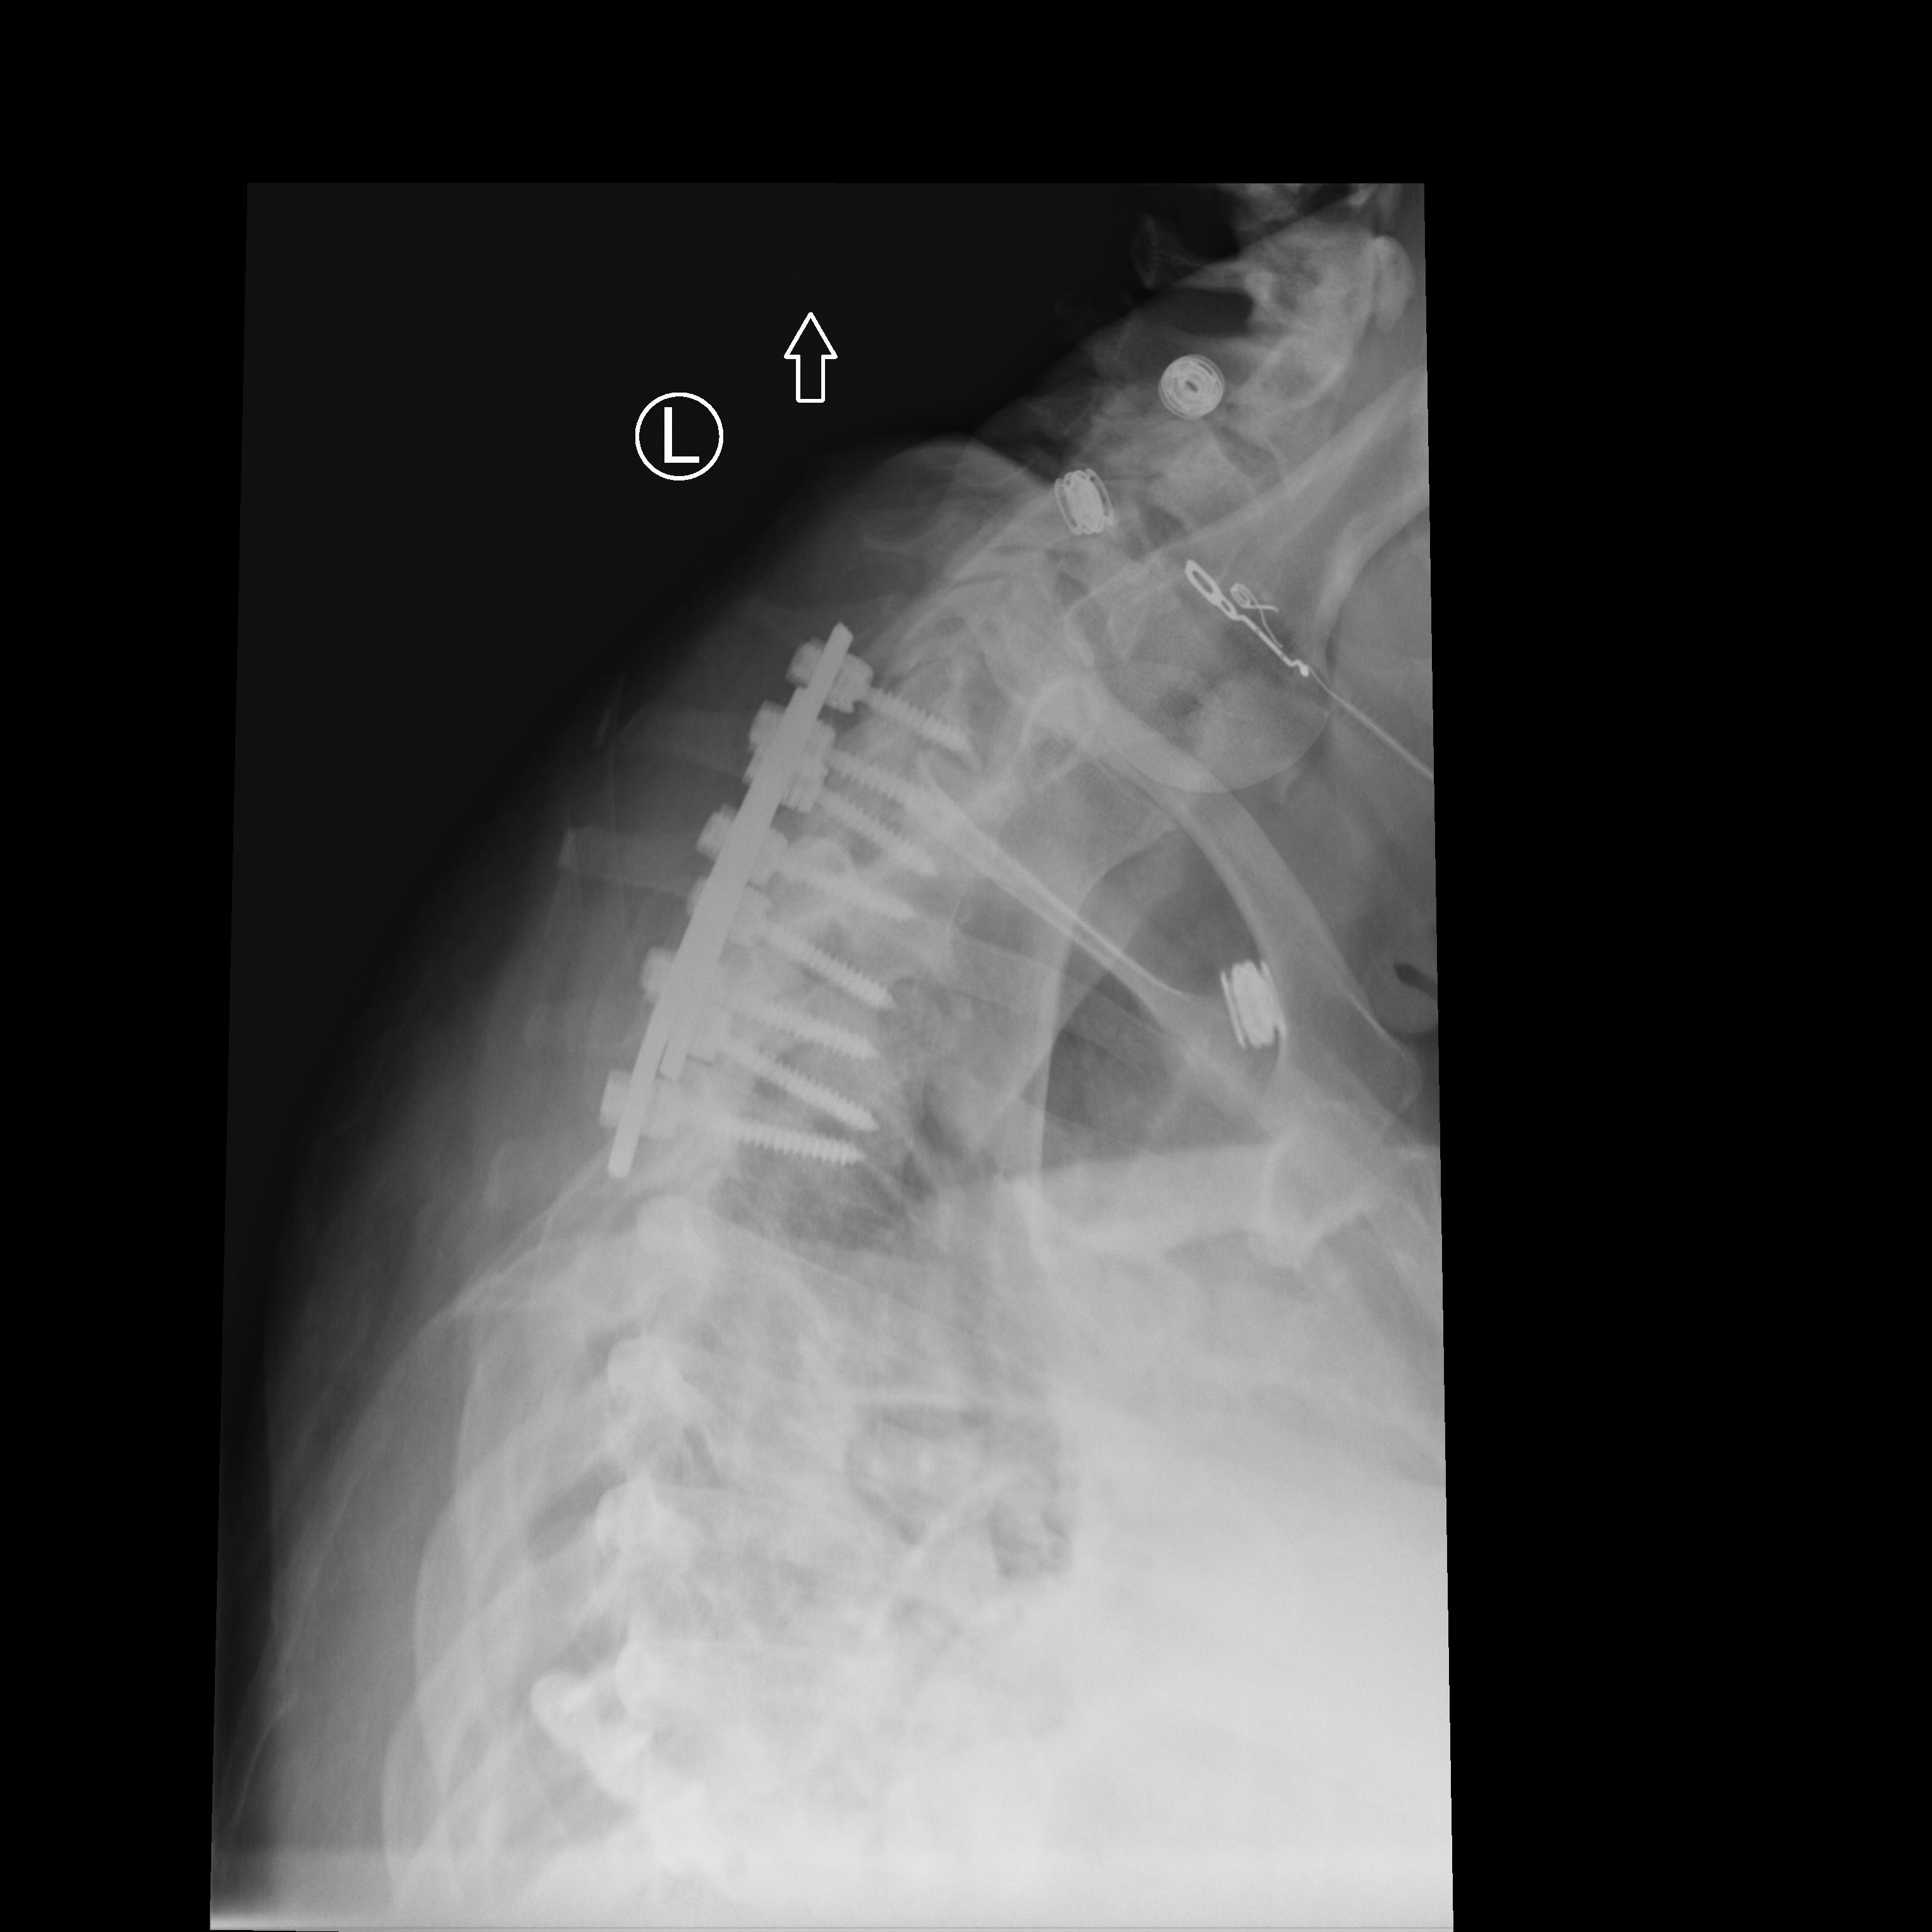
View: SWIMMERS
Implant manufacturer: medtronic solera